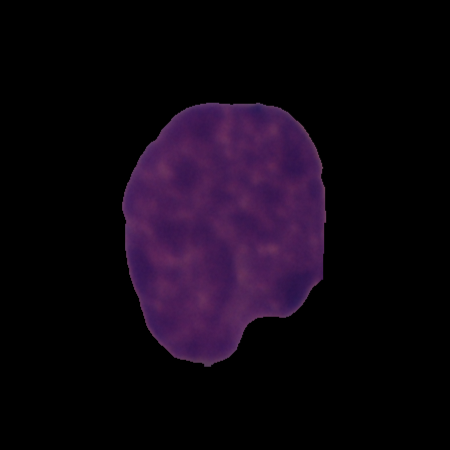
Label: cancer